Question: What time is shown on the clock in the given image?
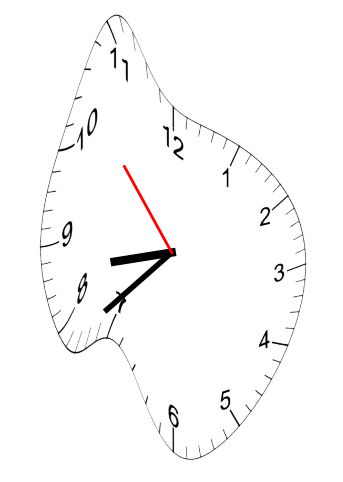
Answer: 08:37:53